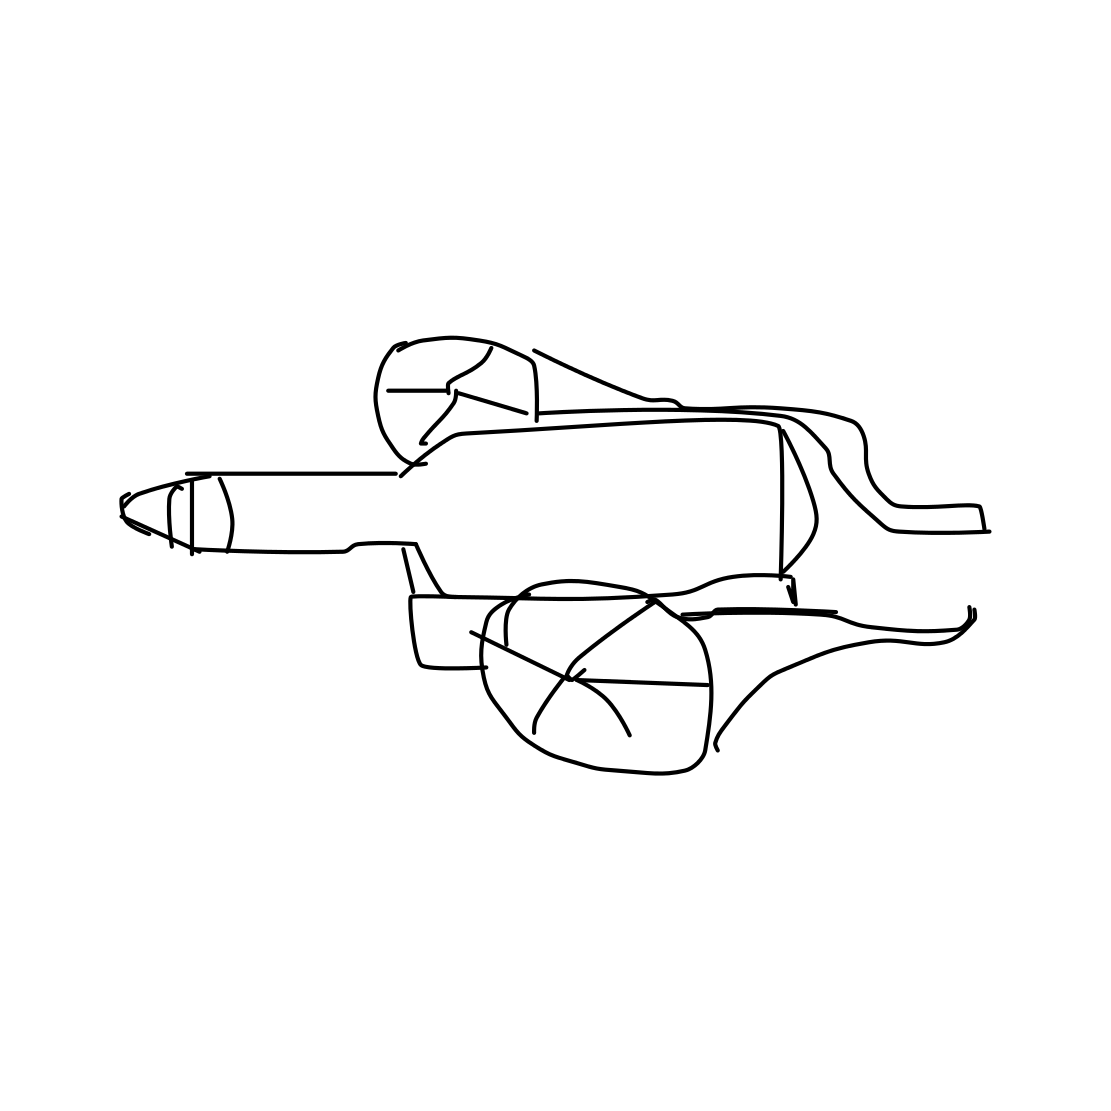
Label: cannon